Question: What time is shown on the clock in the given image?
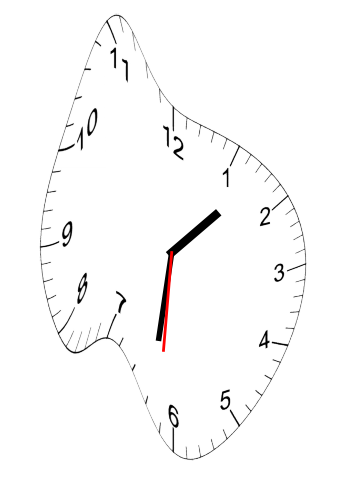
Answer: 01:31:31